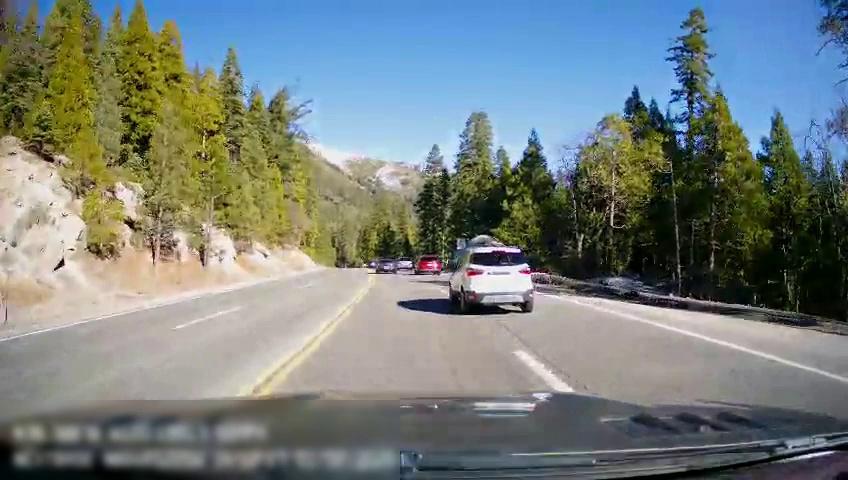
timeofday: Day
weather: Sunny
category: Drivable Space
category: Vehicles | Car
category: Vehicles | SUV
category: Vehicles | SUV
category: Lanes | Current Lane
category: Lanes | Current Lane
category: Lanes | Alternate Lane
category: Lanes | Opposite Lane
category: Lanes | Opposite Lane